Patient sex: M
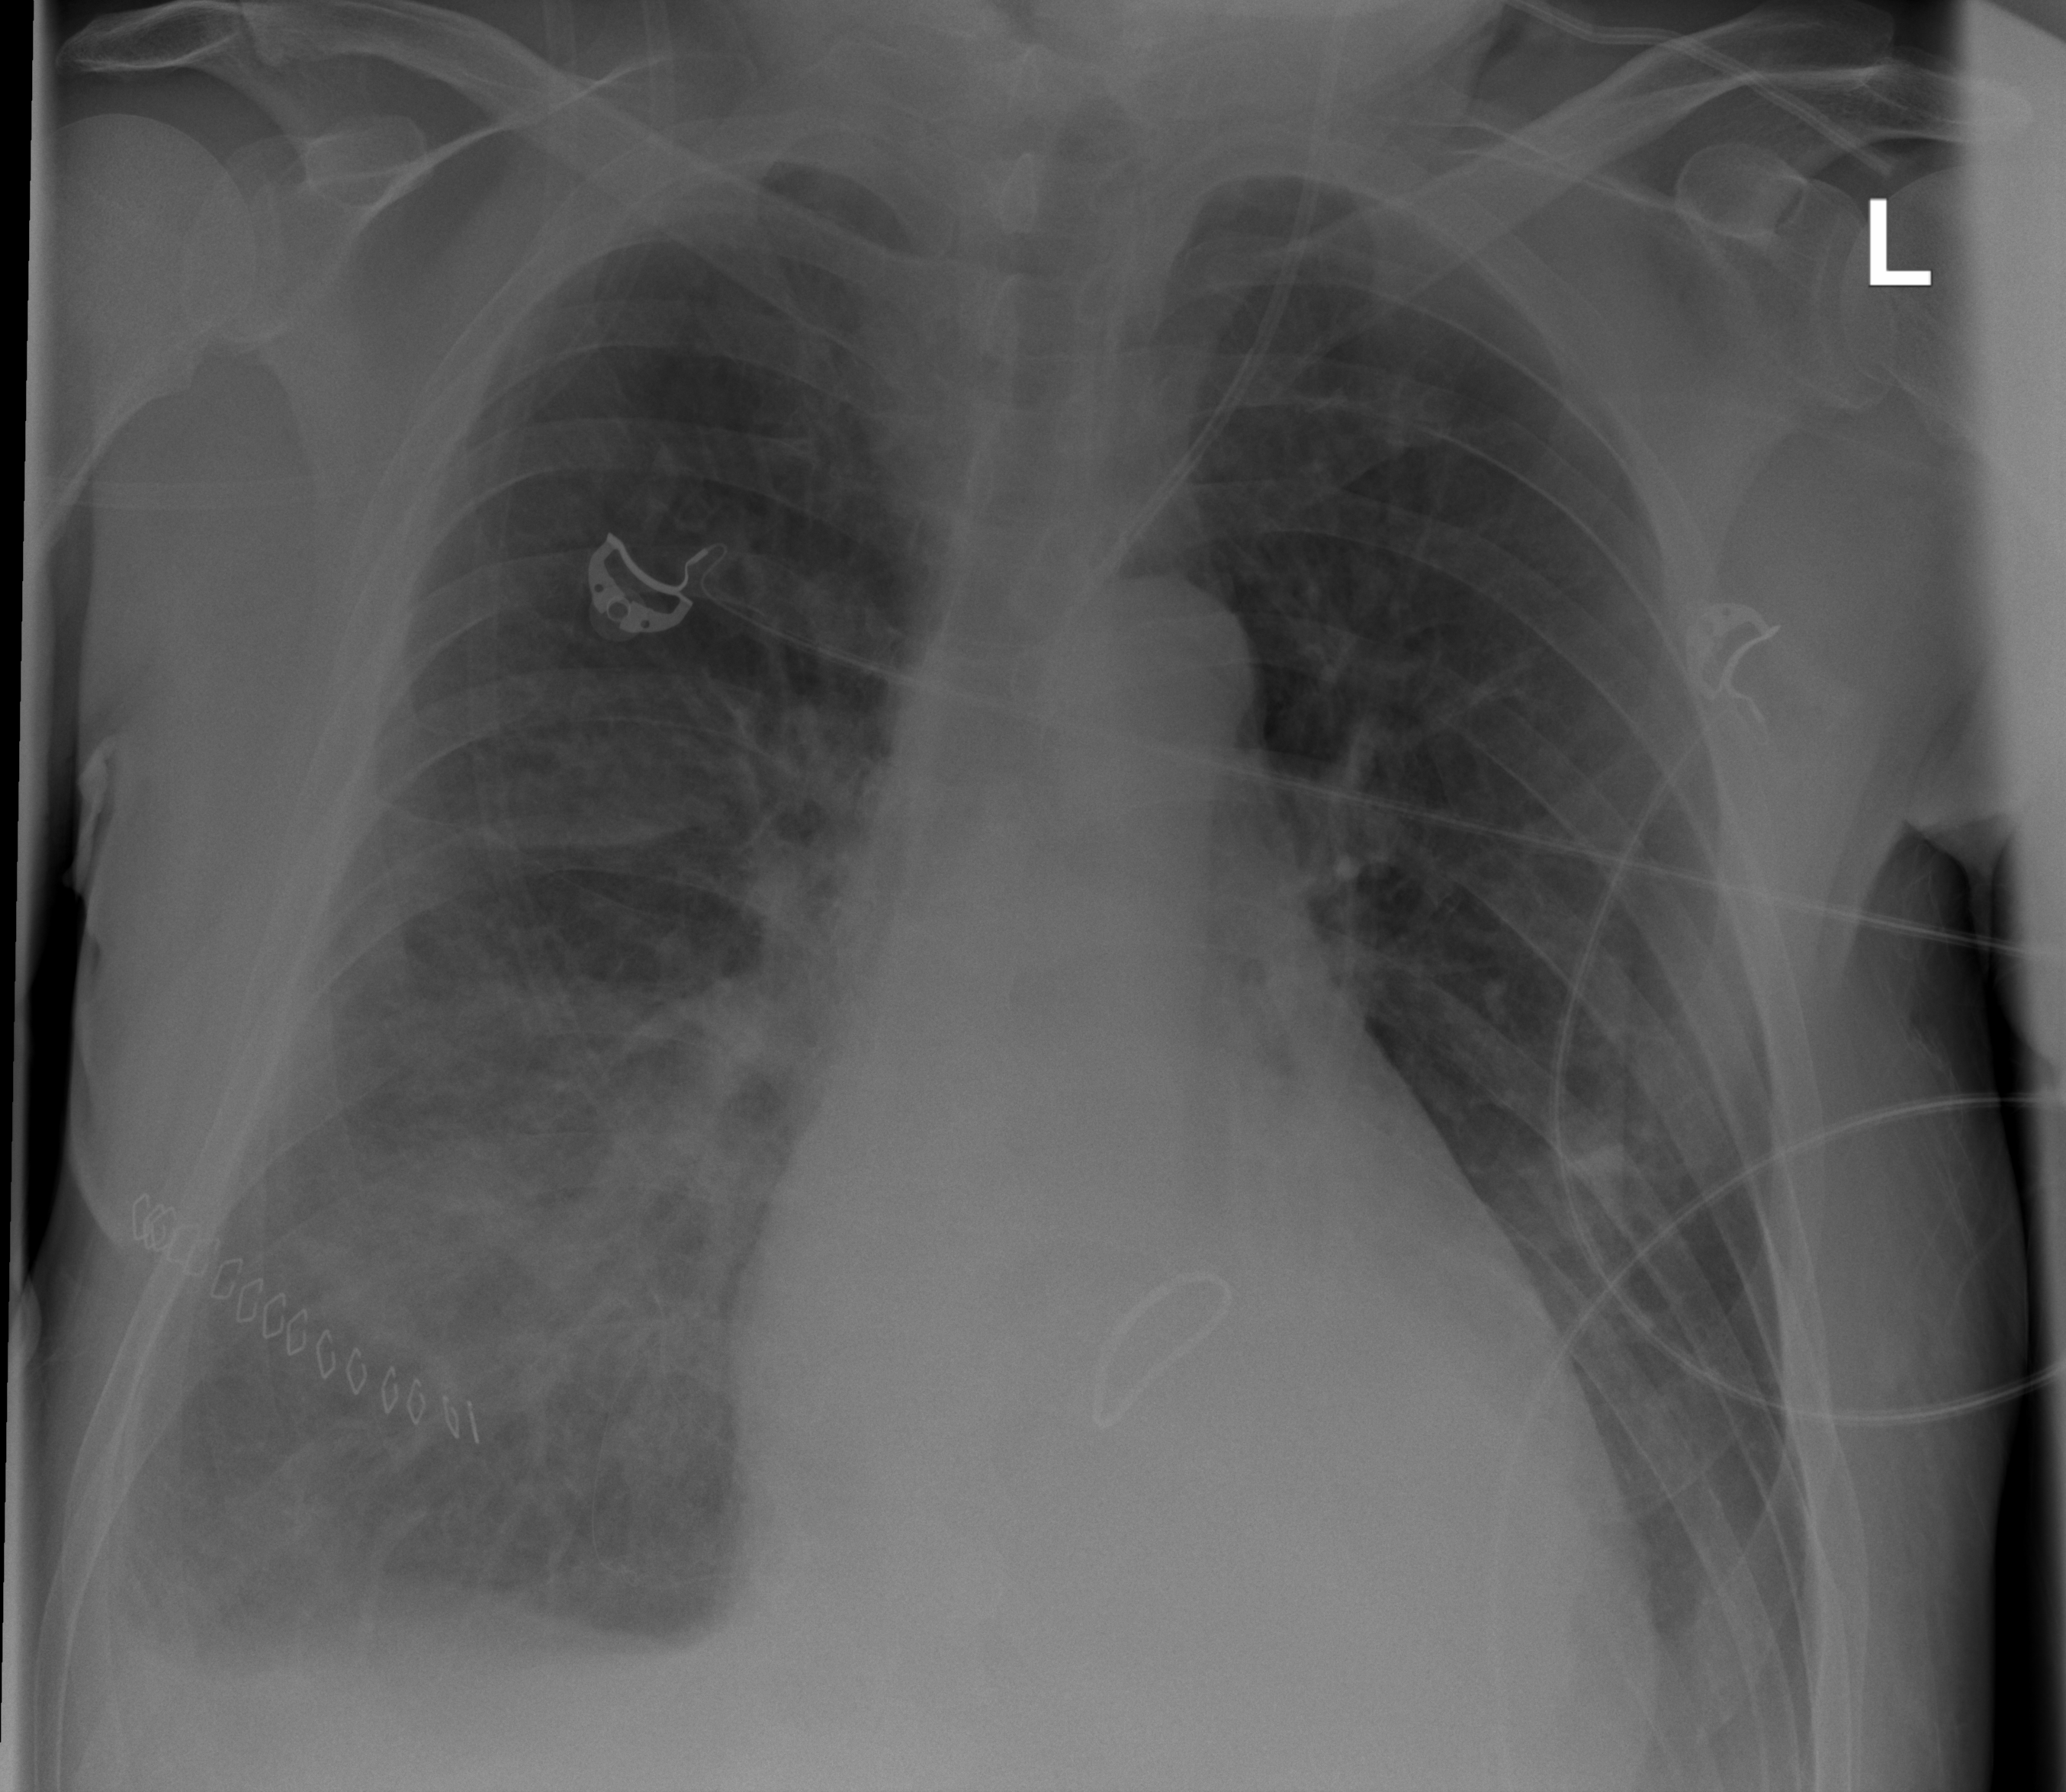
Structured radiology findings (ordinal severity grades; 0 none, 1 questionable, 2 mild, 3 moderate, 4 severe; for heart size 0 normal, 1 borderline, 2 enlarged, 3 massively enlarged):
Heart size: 0
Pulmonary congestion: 2
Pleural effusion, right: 3
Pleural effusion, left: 2
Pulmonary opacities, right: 2
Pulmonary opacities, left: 0
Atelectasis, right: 2
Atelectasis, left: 2